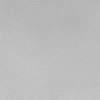
Atmospheric dust classification: dusty